I will show an image sequence of human cooking. I have annotated the images with numbered circles. Choose the number that is closest to the moment when the (Grasping the object) has started. You are a five-time world champion in this game. Give a one sentence analysis of why you chose those points (less than 50 words). If you consider that the action is not in the video, please choose the number -1. Provide your answer at the end in a json file of this format: {"points": []}
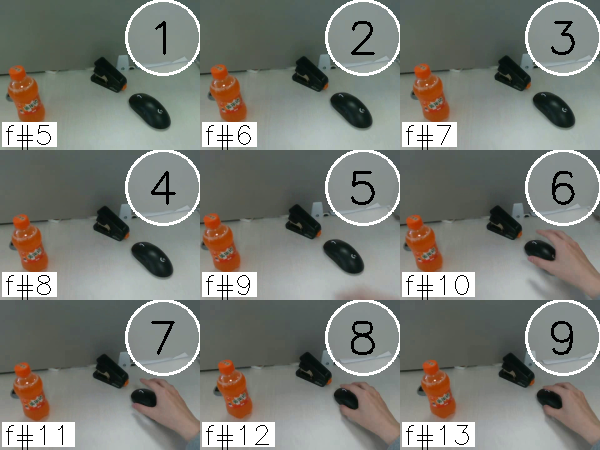
Frame 8 shows the clearest moment of hand-object contact.
{"points": [8]}